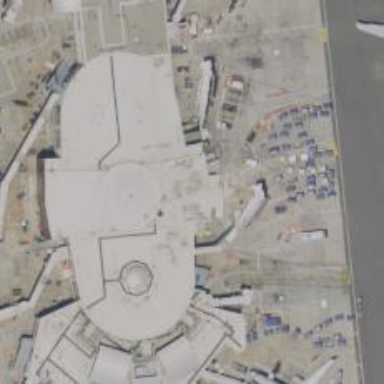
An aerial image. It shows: Airport gate.